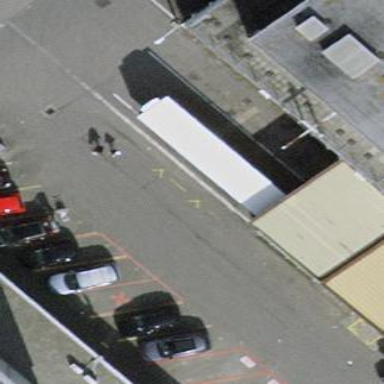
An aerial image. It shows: View of roof of building.